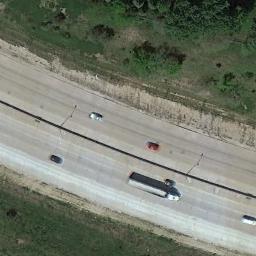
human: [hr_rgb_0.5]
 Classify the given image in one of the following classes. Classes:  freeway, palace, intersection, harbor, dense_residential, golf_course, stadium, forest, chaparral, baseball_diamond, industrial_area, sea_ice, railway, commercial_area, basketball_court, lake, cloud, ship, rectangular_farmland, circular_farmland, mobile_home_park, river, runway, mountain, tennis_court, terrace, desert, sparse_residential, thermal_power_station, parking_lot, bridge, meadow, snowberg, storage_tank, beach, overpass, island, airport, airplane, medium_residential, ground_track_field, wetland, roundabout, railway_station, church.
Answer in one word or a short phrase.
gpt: freeway